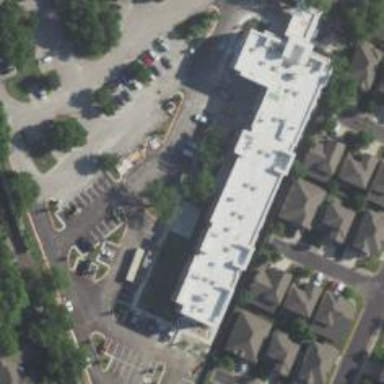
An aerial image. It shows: Hotel building.